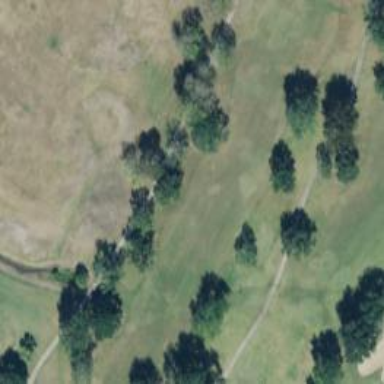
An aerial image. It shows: View of golf hole.